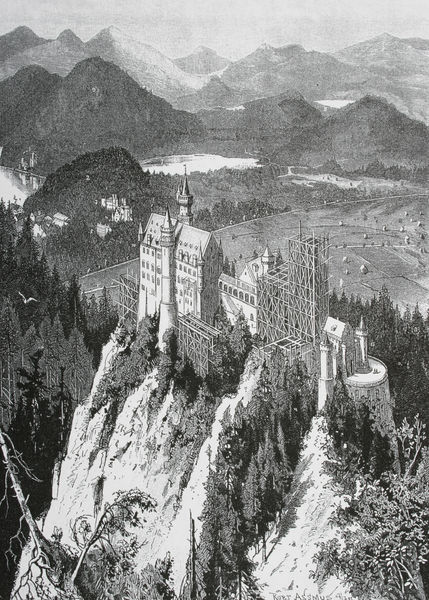
Titel: Neuschwanstein vom Neideckfelsen gesehen, unvollendeter Zustand beim Tod des Königs mit Baugerüsten
Künstler: Robert Assmus
Standort: (Seriendruck)
Schlagwörter: baum, berg, felsen, himmel, schatten, weiß, baumstämme, landschaft, see, grau, holz, licht, schwarz, ausblick, dach, schloss, architektur, stein, felder, ferne, horizont, gewässer, tal, wald, turm, terrasse, ansicht, abhang, berge, berghang, fels, gebirge, gipfel, hang, mauer, grafik, graphik, schlucht, steil, vogelperspektive, tannen, anbau, äcker, foto, fotografie, gerüst, burg, bayern, türme, alpen, seen, druck, druckgraphik, schraffur, radierung, stich, schwarzweiß, märchen, chor, etagen, geschosse, kupferstich, stockwerke, bau, hölzer, baustelle, parzellen, spitztürme, neuschwanstein, bergwand, adlerhorst, hohe warthe, hohenzollern, neuschanstein